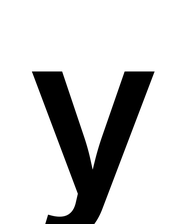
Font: Inter_SemiBold